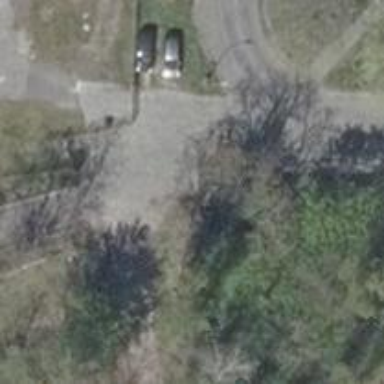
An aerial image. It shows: Asphalt footway.